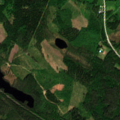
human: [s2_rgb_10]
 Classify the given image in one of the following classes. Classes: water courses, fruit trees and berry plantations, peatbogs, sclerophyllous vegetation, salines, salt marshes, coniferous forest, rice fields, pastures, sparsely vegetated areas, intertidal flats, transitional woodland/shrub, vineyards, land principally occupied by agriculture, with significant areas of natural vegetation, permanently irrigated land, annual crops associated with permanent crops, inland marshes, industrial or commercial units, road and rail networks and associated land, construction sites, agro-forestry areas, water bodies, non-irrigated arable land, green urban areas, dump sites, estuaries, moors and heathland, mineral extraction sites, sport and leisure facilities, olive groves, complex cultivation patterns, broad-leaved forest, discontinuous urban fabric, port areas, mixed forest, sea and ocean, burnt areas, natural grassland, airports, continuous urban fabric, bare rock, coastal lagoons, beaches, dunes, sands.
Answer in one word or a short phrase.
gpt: coniferous forest, mixed forest, transitional woodland/shrub